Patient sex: M
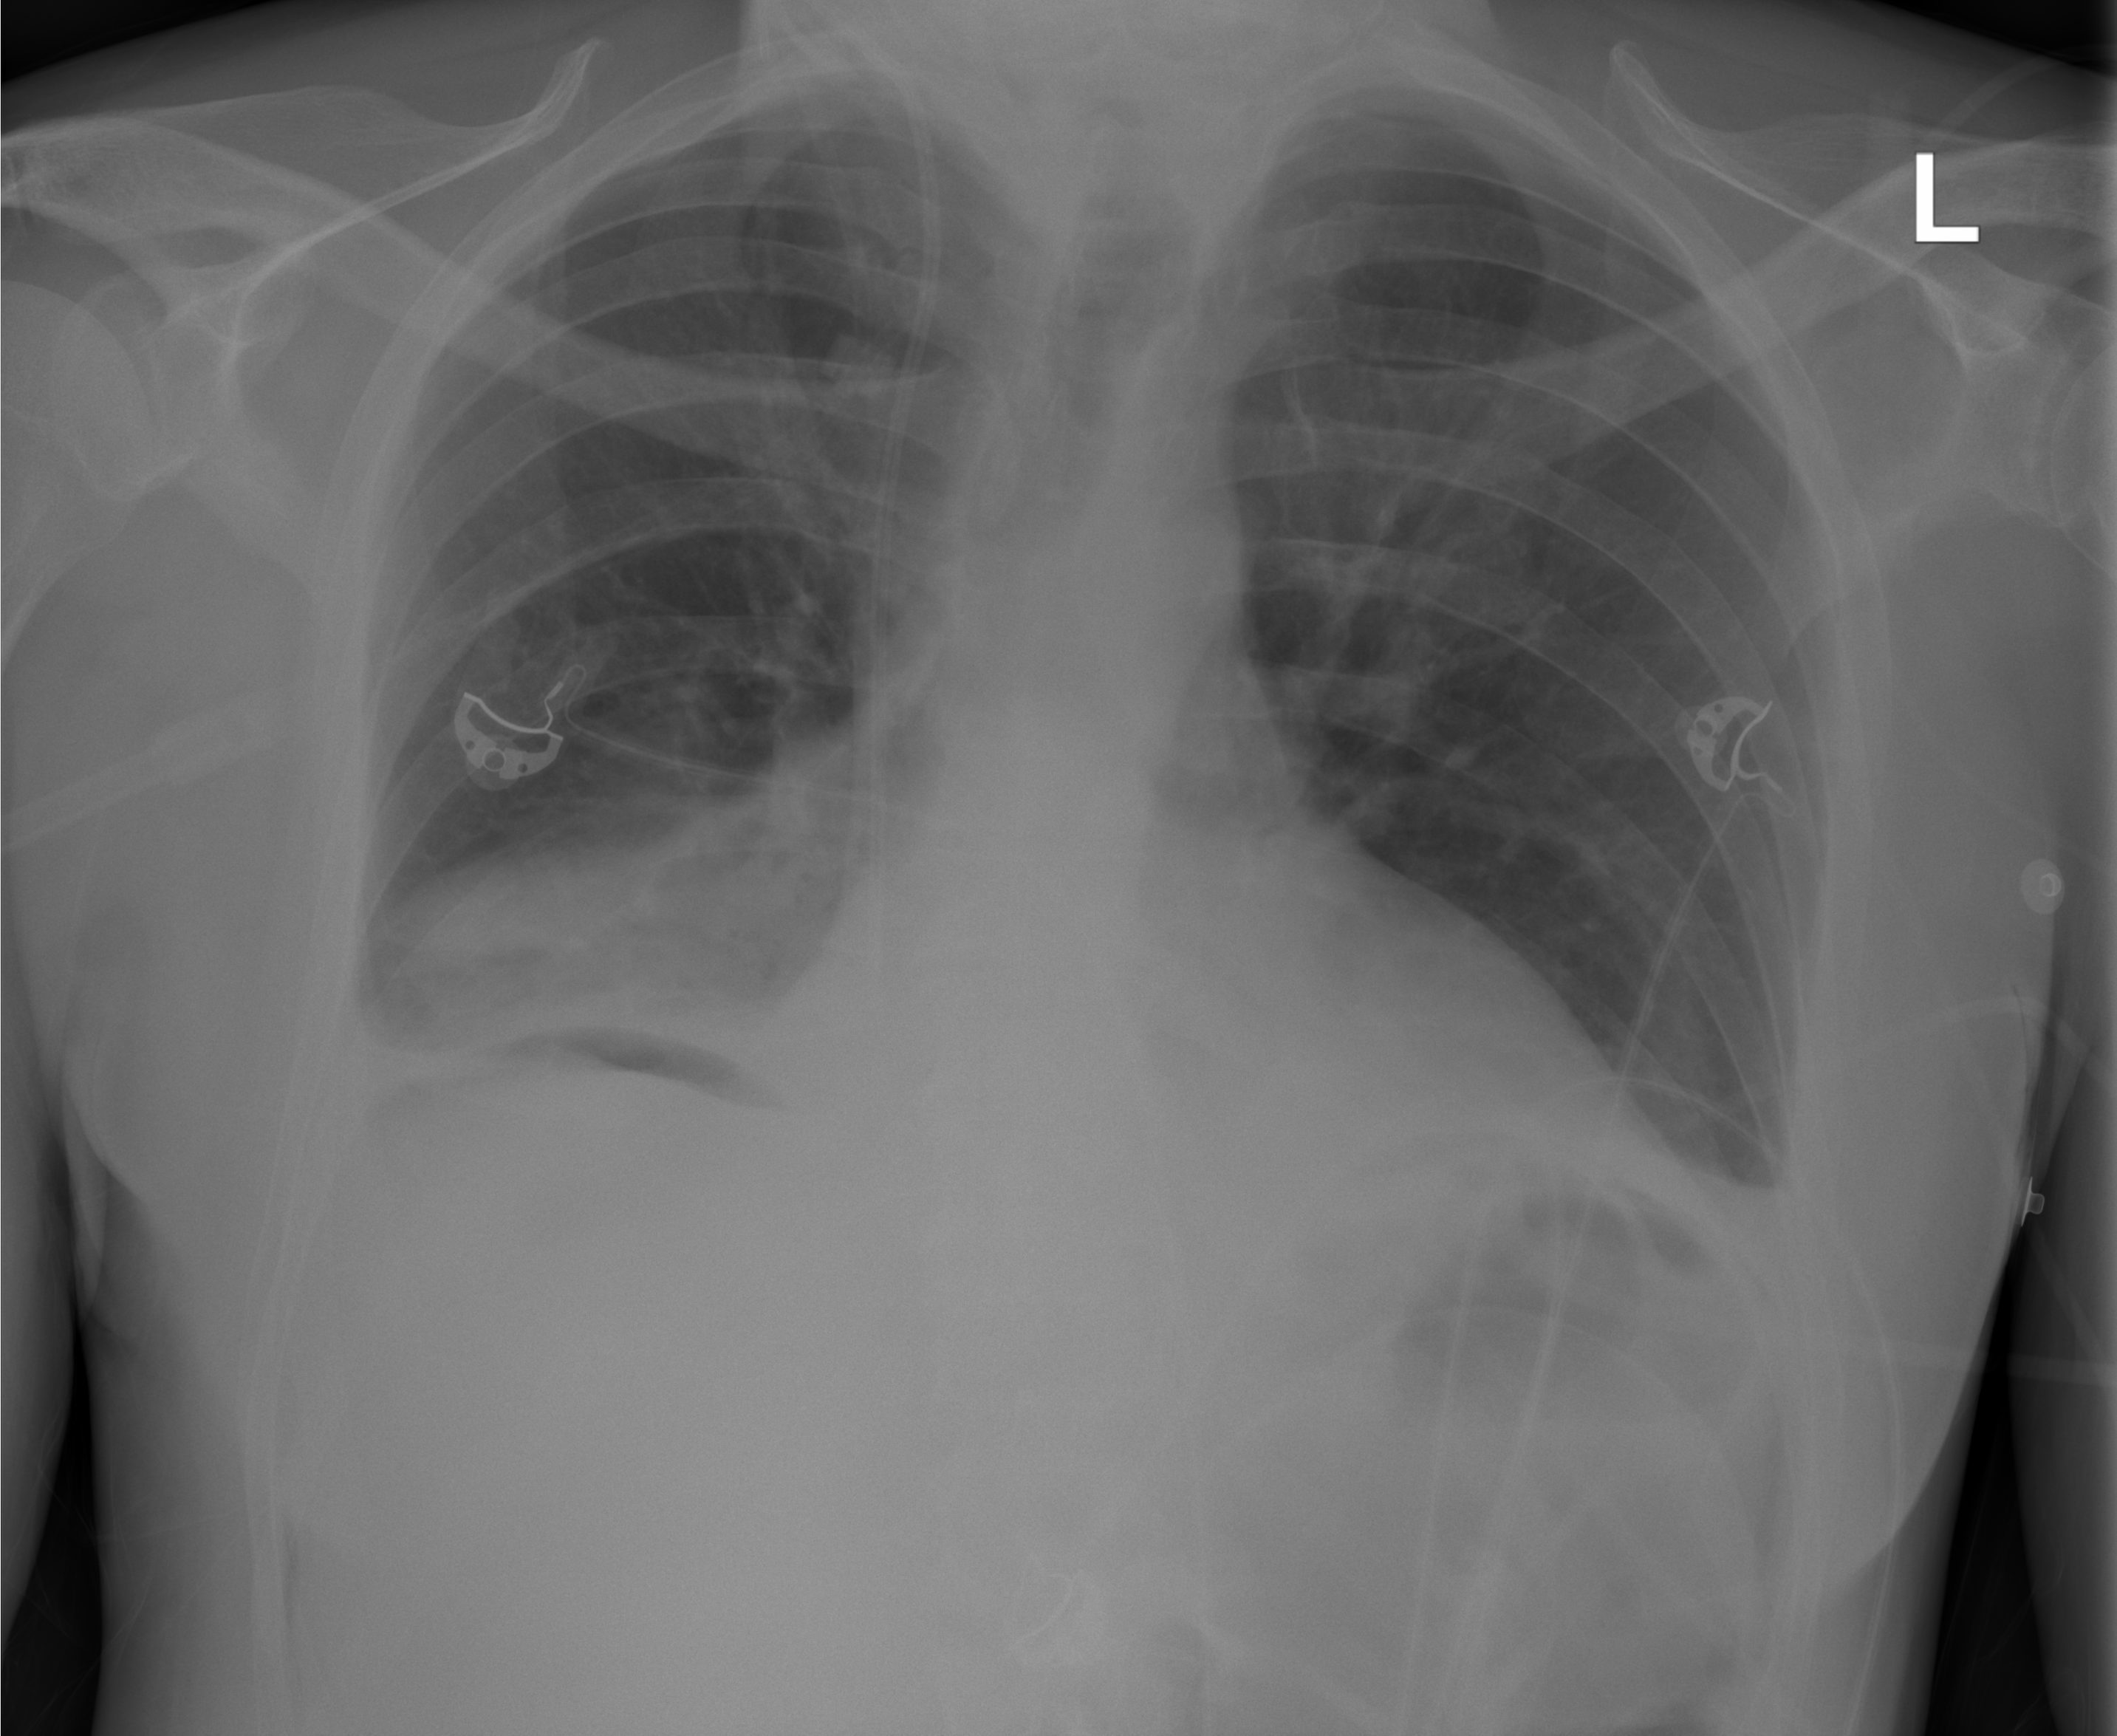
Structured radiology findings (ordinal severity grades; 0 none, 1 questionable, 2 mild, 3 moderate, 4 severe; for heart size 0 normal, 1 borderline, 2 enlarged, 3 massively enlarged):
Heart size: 0
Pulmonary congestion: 0
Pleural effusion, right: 0
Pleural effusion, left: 1
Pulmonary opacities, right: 2
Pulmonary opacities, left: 0
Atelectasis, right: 1
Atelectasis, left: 0